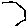
Label: hexagon